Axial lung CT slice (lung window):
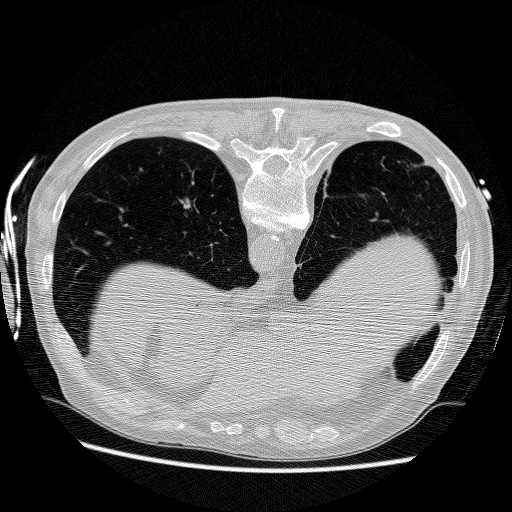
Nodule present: no